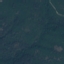
Land use / land cover class: Forest